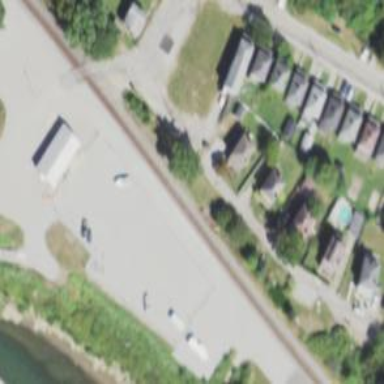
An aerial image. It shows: Boat storage area.